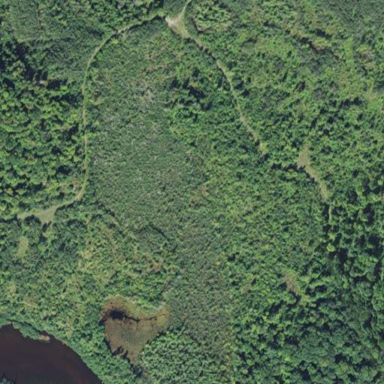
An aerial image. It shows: Swampy wetland area.